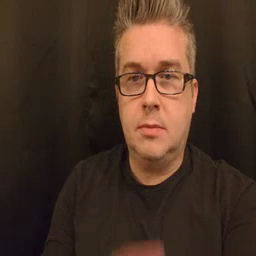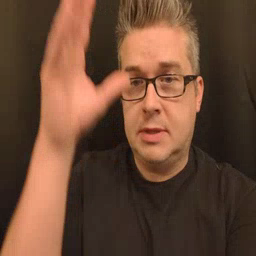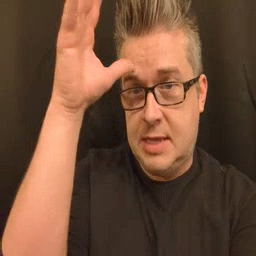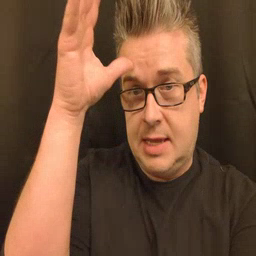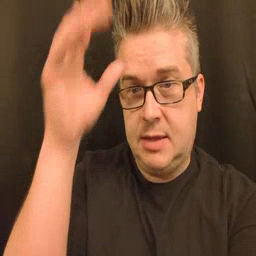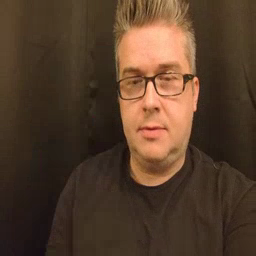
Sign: dad